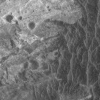
Atmospheric dust classification: not_dusty